Question: I am trying to write an MVC.NET web-site and I want to use the 'datepicker' component from jQuery. To use jQuery I am using the following code on my Layout page:
'''
<head>
<title>@ViewBag.Title</title>
<link href="@Url.Content("~/Content/Site.css")" rel="stylesheet" type="text/css" />
<script src="@Url.Content("~/Scripts/jquery.validate.min.js")" type="text/javascript"></script>
<script src="@Url.Content("~/Scripts/jquery.validate.unobtrusive.min.js")" type="text/javascript"></script>
<script src="@Url.Content("~/Scripts/jquery-1.7.2.js")" type="text/javascript"></script>
<script src="@Url.Content("~/Scripts/jquery.ui.core.js")" type="text/javascript"></script>
<script src="@Url.Content("~/Scripts/jquery.ui.datepicker.js")" type="text/javascript"></script>
<link href="@Url.Content("~/Content/jquery.ui.all.css")" type="text/css" />
<link href="@Url.Content("~/Content/jquery.ui.datepicker.css")" type="text/css" />
</head>
'''
On the page where I want to use 'datepicker' I use the following code:
'''
<script type="text/javascript">
$(document).ready(function () {
$("#FromDate").datepicker({ dateFormat: 'dd/mm/yy' });
});
</script>
...
<div class="editor-field-search">
<label for="fromDate">From date:</label>
<input type="text" id="FromDate" name="FromDate" value=""/>
</div>
'''
But 'datepicker' is displayed in a weird way:

I've Googled and tried to fixed, but have not find a way to fix my problem. What am I doing wrong?
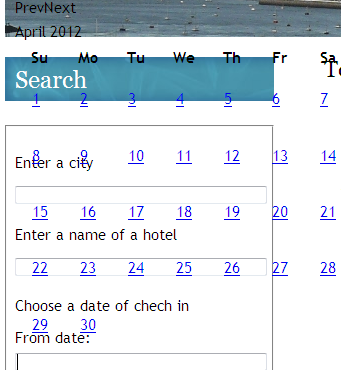
Answer: It's a pure CSS reference problem. You don't have the CSS referenced correctly. Run my sample <URL> and use the tools and compare with your code to figure out why your CSS is not being used. - Rick.Anderson-at-Microsoft.com
comment out my CSS reference and you get the same malformed calendar. The tools are great for figuring this out.